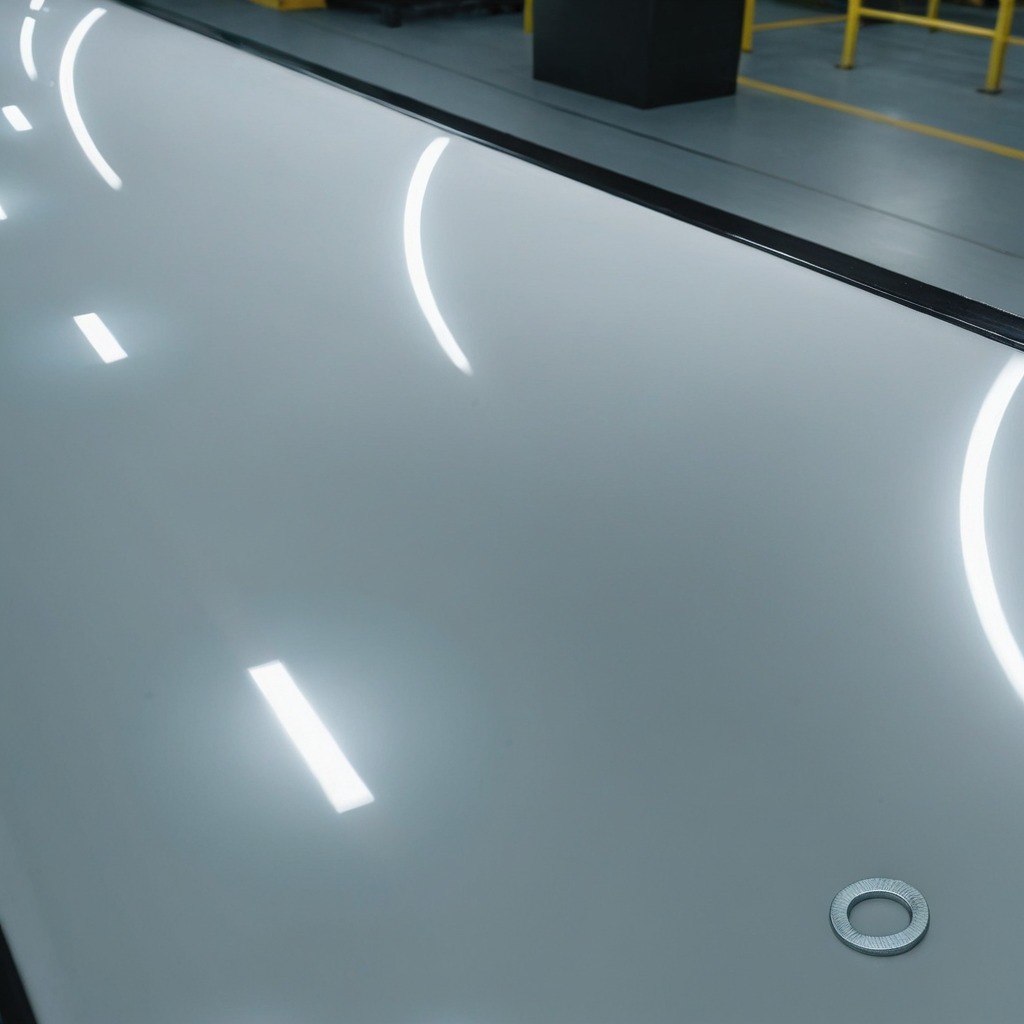
A flat metal washer lies on the table in a ship maintenance bay industrial lighting.